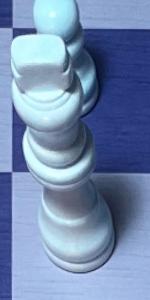
Label: King_White